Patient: sex M, age 51
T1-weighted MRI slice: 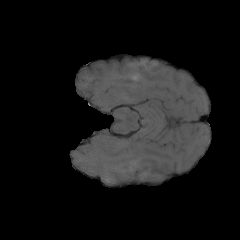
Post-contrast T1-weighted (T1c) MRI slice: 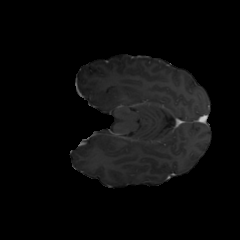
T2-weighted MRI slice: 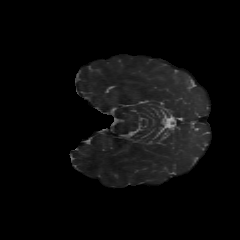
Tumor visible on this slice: no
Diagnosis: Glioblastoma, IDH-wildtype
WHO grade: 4